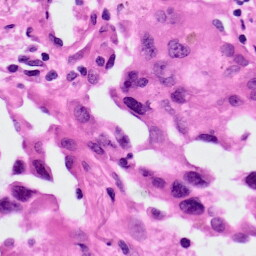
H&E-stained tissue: Lung